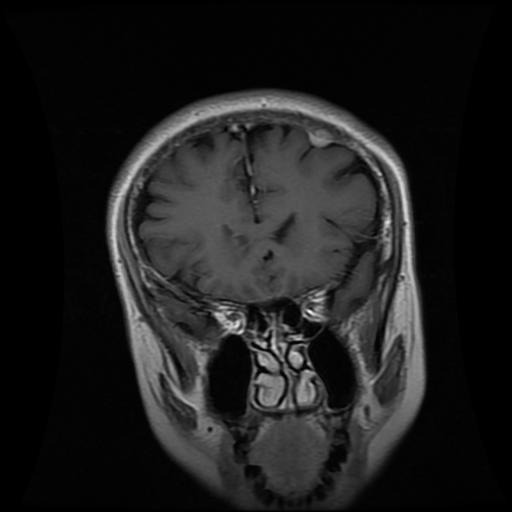
Label: meningioma